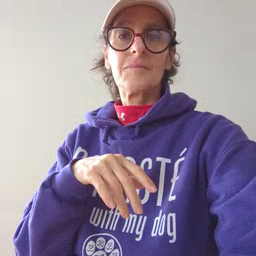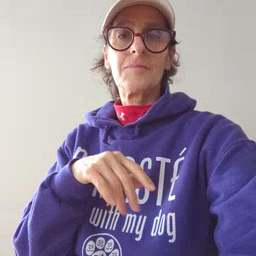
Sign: nap